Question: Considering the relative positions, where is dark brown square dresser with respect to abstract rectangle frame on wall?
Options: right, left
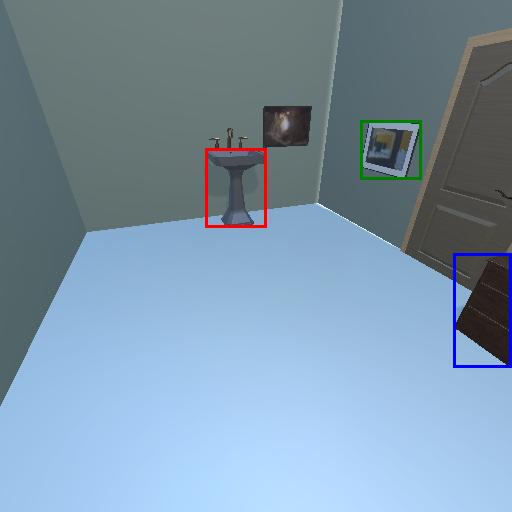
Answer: right